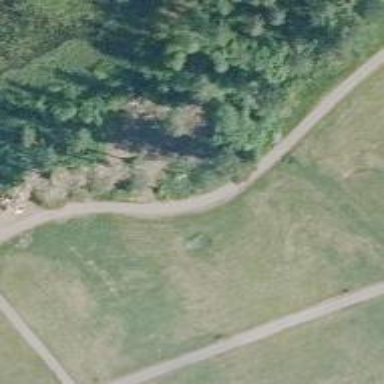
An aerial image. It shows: Disc golf tee.